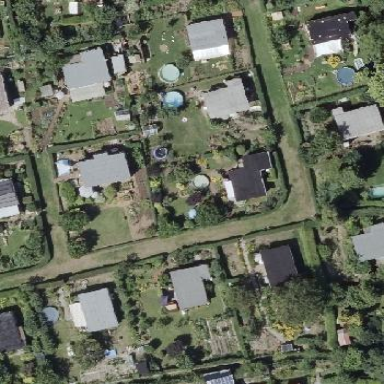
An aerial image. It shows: Plot within allotments.